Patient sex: M
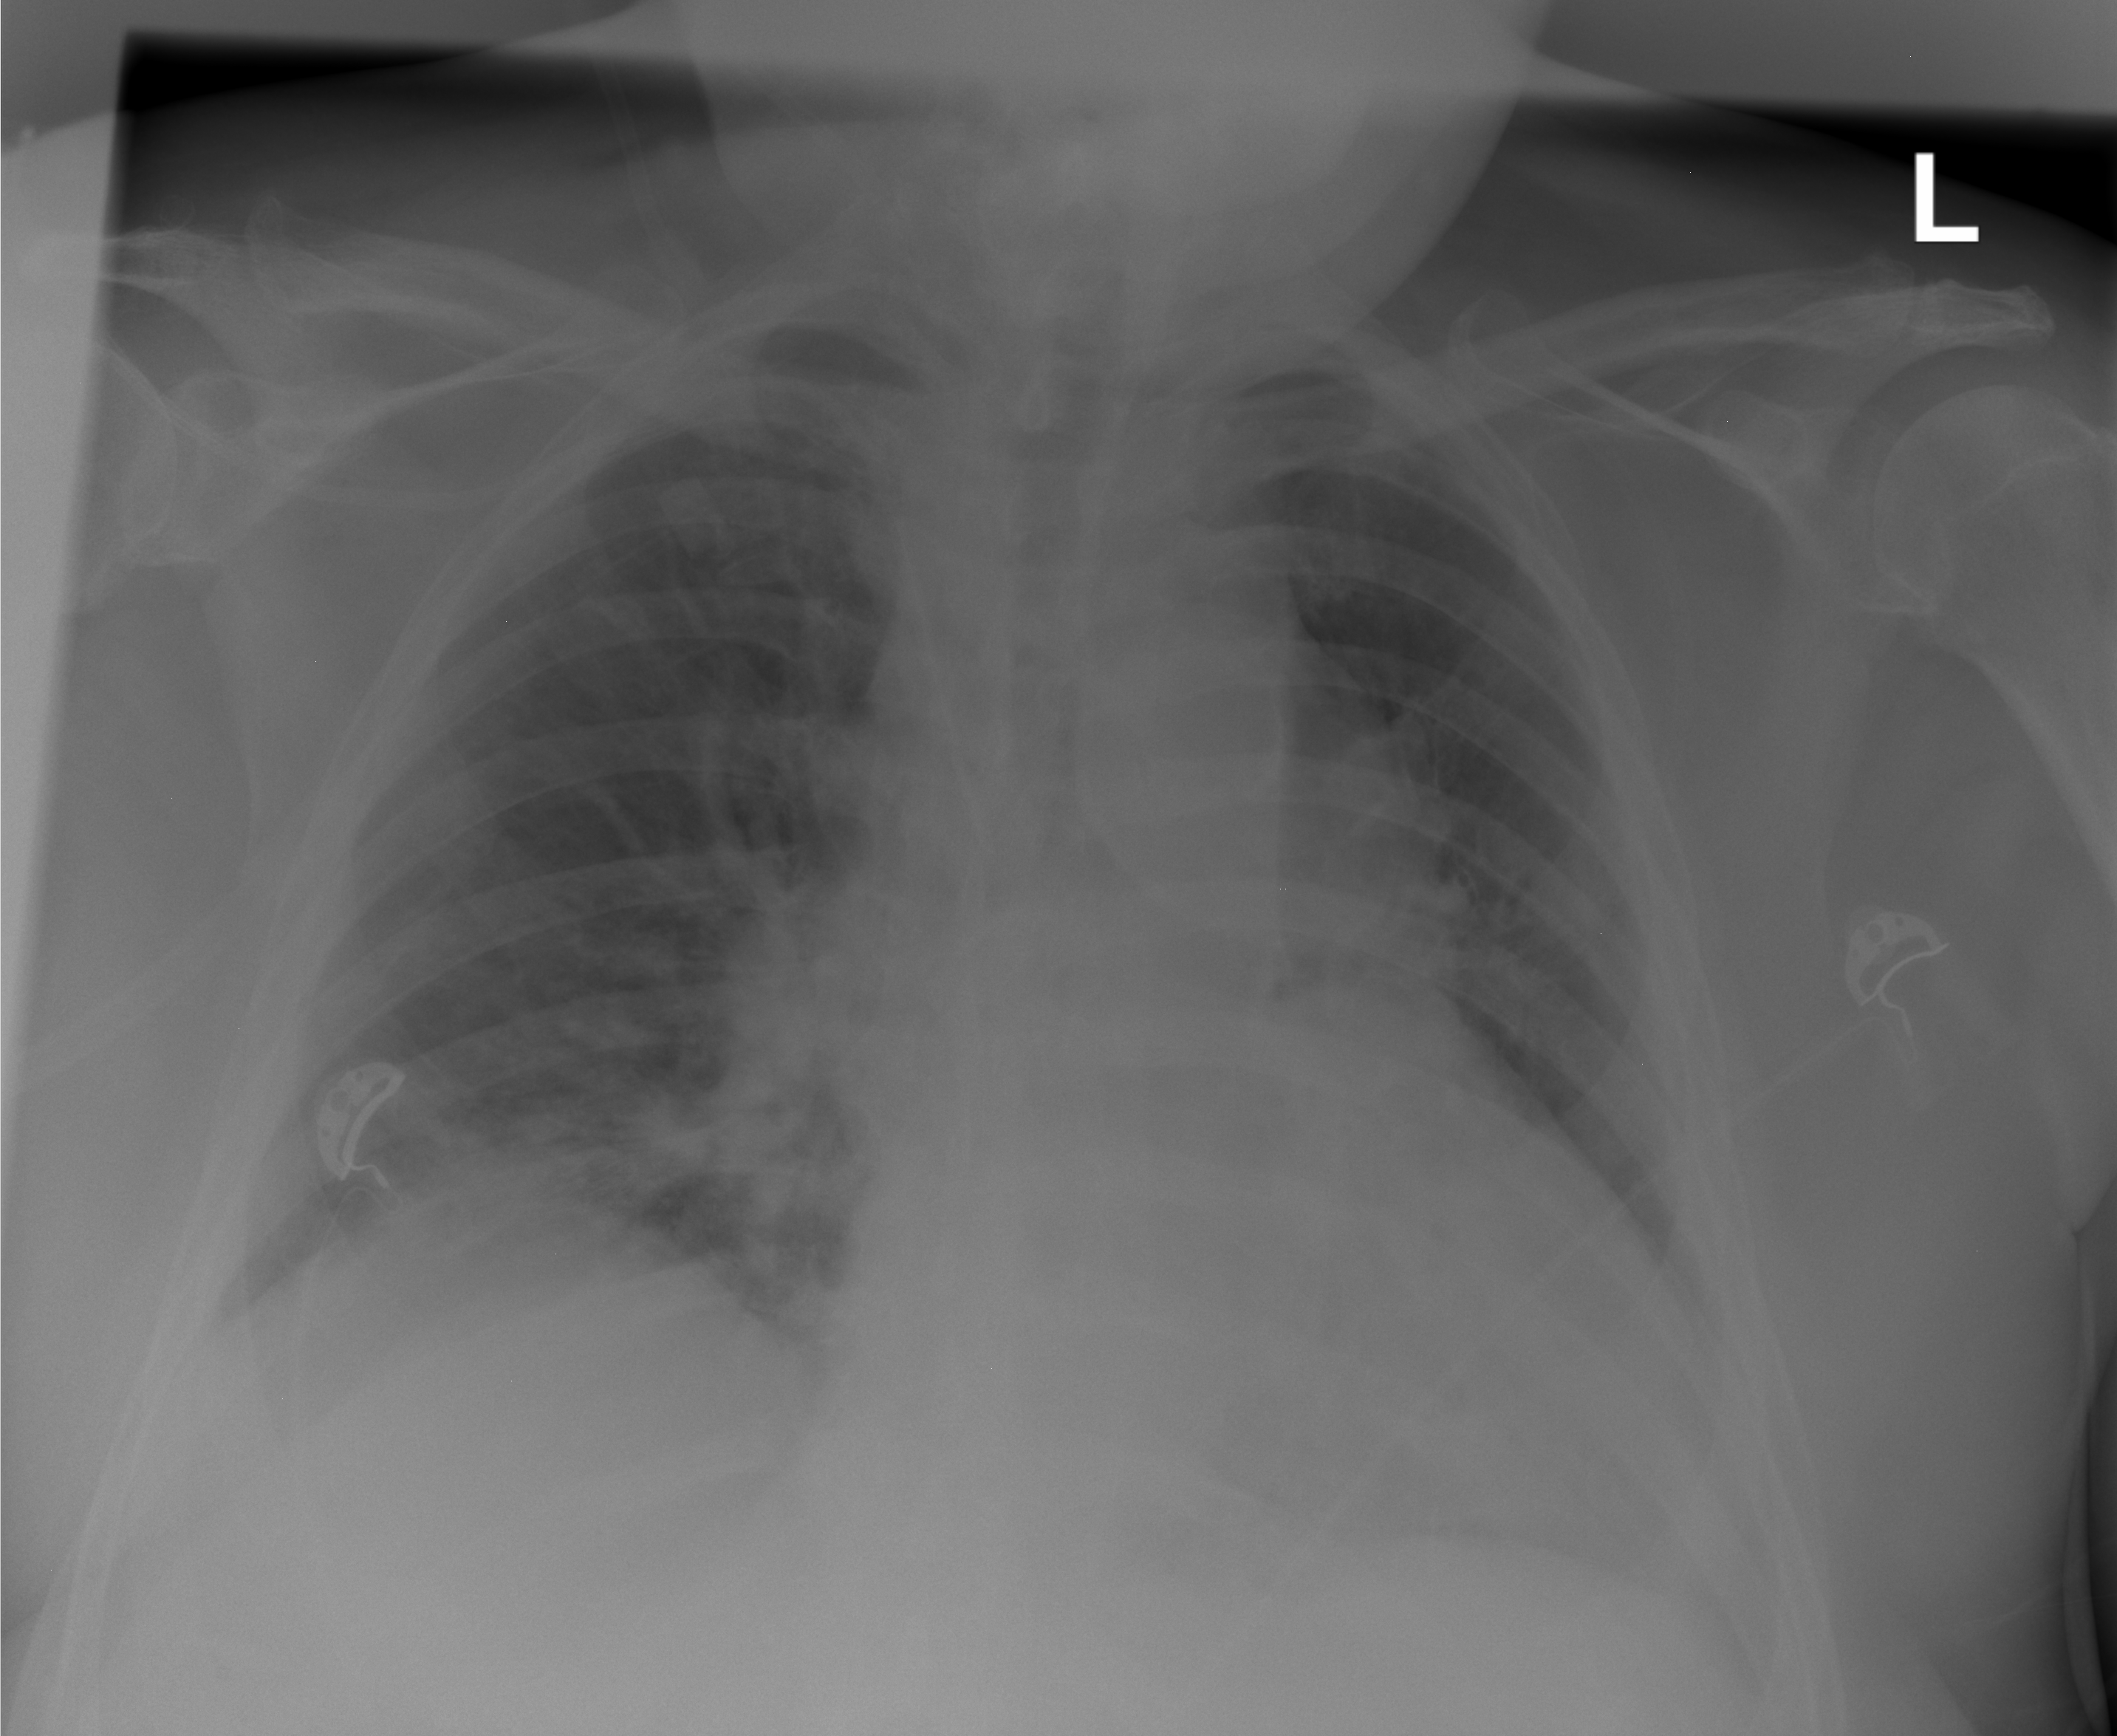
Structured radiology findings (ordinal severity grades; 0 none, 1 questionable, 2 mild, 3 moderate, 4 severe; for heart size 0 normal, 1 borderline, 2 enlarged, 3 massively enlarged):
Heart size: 0
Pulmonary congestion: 0
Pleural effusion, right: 0
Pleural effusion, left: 0
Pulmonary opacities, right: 2
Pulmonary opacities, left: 0
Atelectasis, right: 0
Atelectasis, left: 0